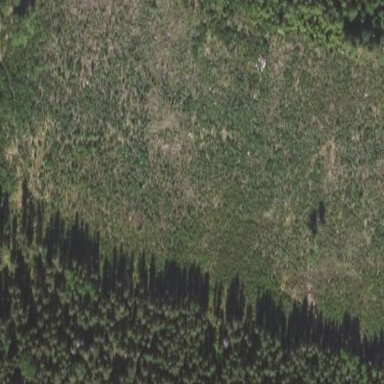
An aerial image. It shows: Logging area.